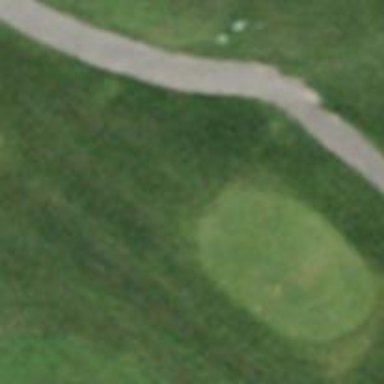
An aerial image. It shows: Golf tee area covered with grass.